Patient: sex F, age 41
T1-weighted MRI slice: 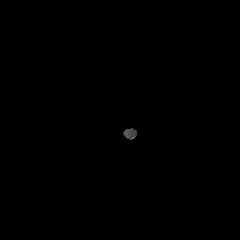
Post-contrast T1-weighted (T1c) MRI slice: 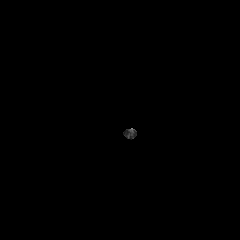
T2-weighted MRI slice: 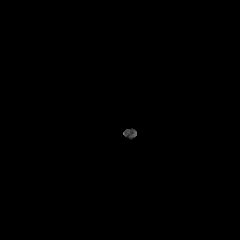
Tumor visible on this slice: no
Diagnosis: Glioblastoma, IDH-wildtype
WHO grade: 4